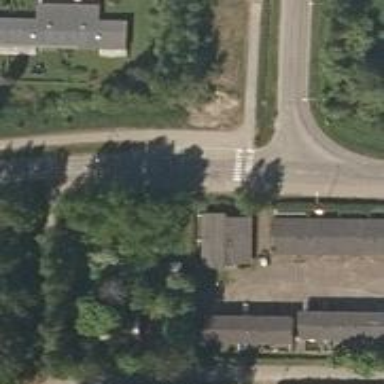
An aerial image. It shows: Crossing road.